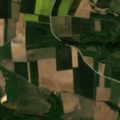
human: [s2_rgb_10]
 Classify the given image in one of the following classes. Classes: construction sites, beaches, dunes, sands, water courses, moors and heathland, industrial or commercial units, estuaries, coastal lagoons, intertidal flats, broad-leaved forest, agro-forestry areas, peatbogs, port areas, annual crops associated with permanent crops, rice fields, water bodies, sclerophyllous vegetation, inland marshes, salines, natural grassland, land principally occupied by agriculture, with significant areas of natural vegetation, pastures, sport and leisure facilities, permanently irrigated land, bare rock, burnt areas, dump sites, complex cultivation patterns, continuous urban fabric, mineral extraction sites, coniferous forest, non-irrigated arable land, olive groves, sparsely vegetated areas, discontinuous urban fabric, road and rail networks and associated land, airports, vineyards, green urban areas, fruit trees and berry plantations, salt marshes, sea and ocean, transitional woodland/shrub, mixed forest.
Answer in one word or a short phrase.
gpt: non-irrigated arable land, land principally occupied by agriculture, with significant areas of natural vegetation, mixed forest